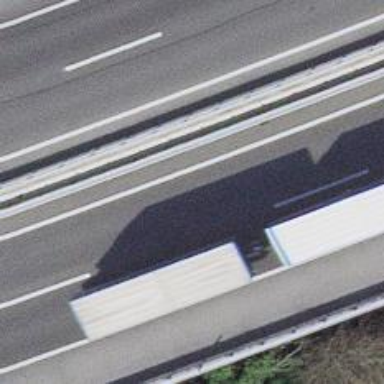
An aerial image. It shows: Viaduct bridge over motorway with asphalt surface.